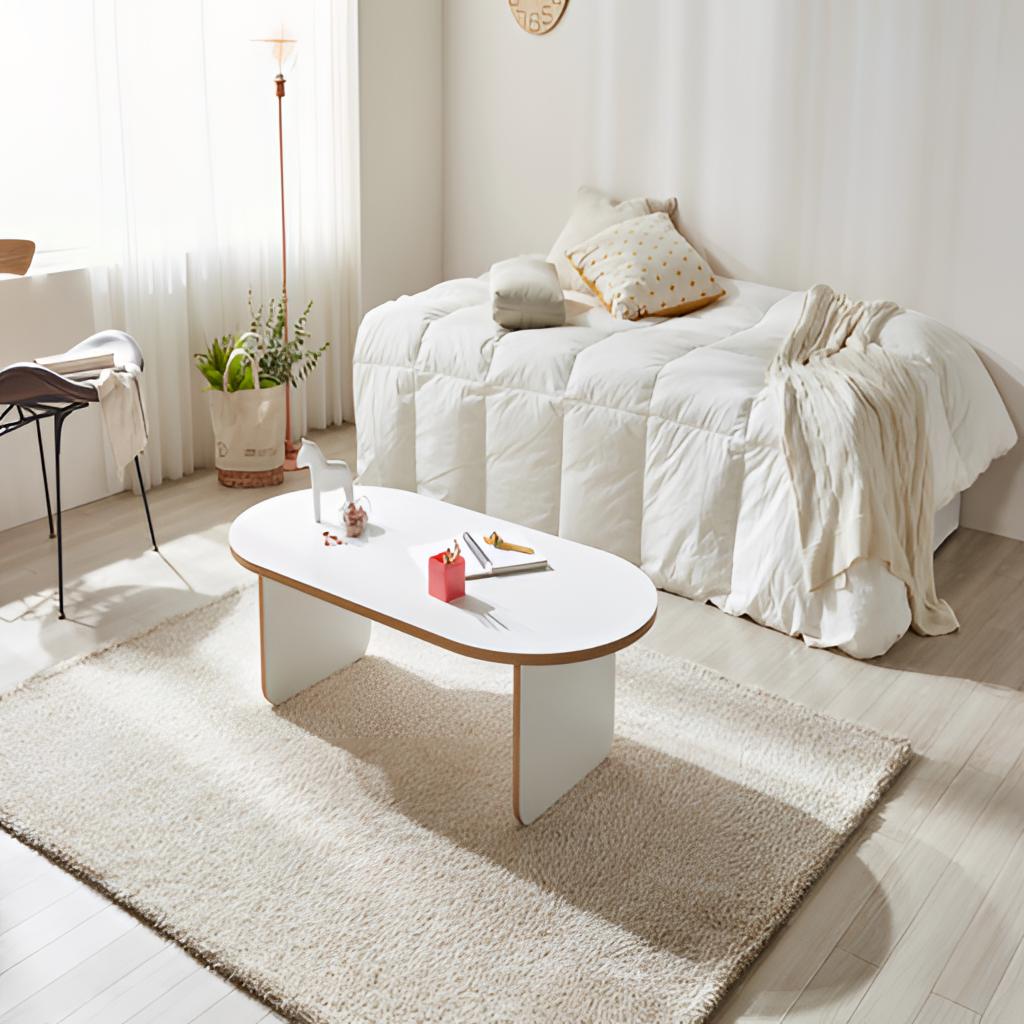
living room, white fabric bed, wood flooring, with plank pattern, minimalist, white fabric wallpaper, with solid pattern